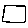
Label: square